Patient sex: F
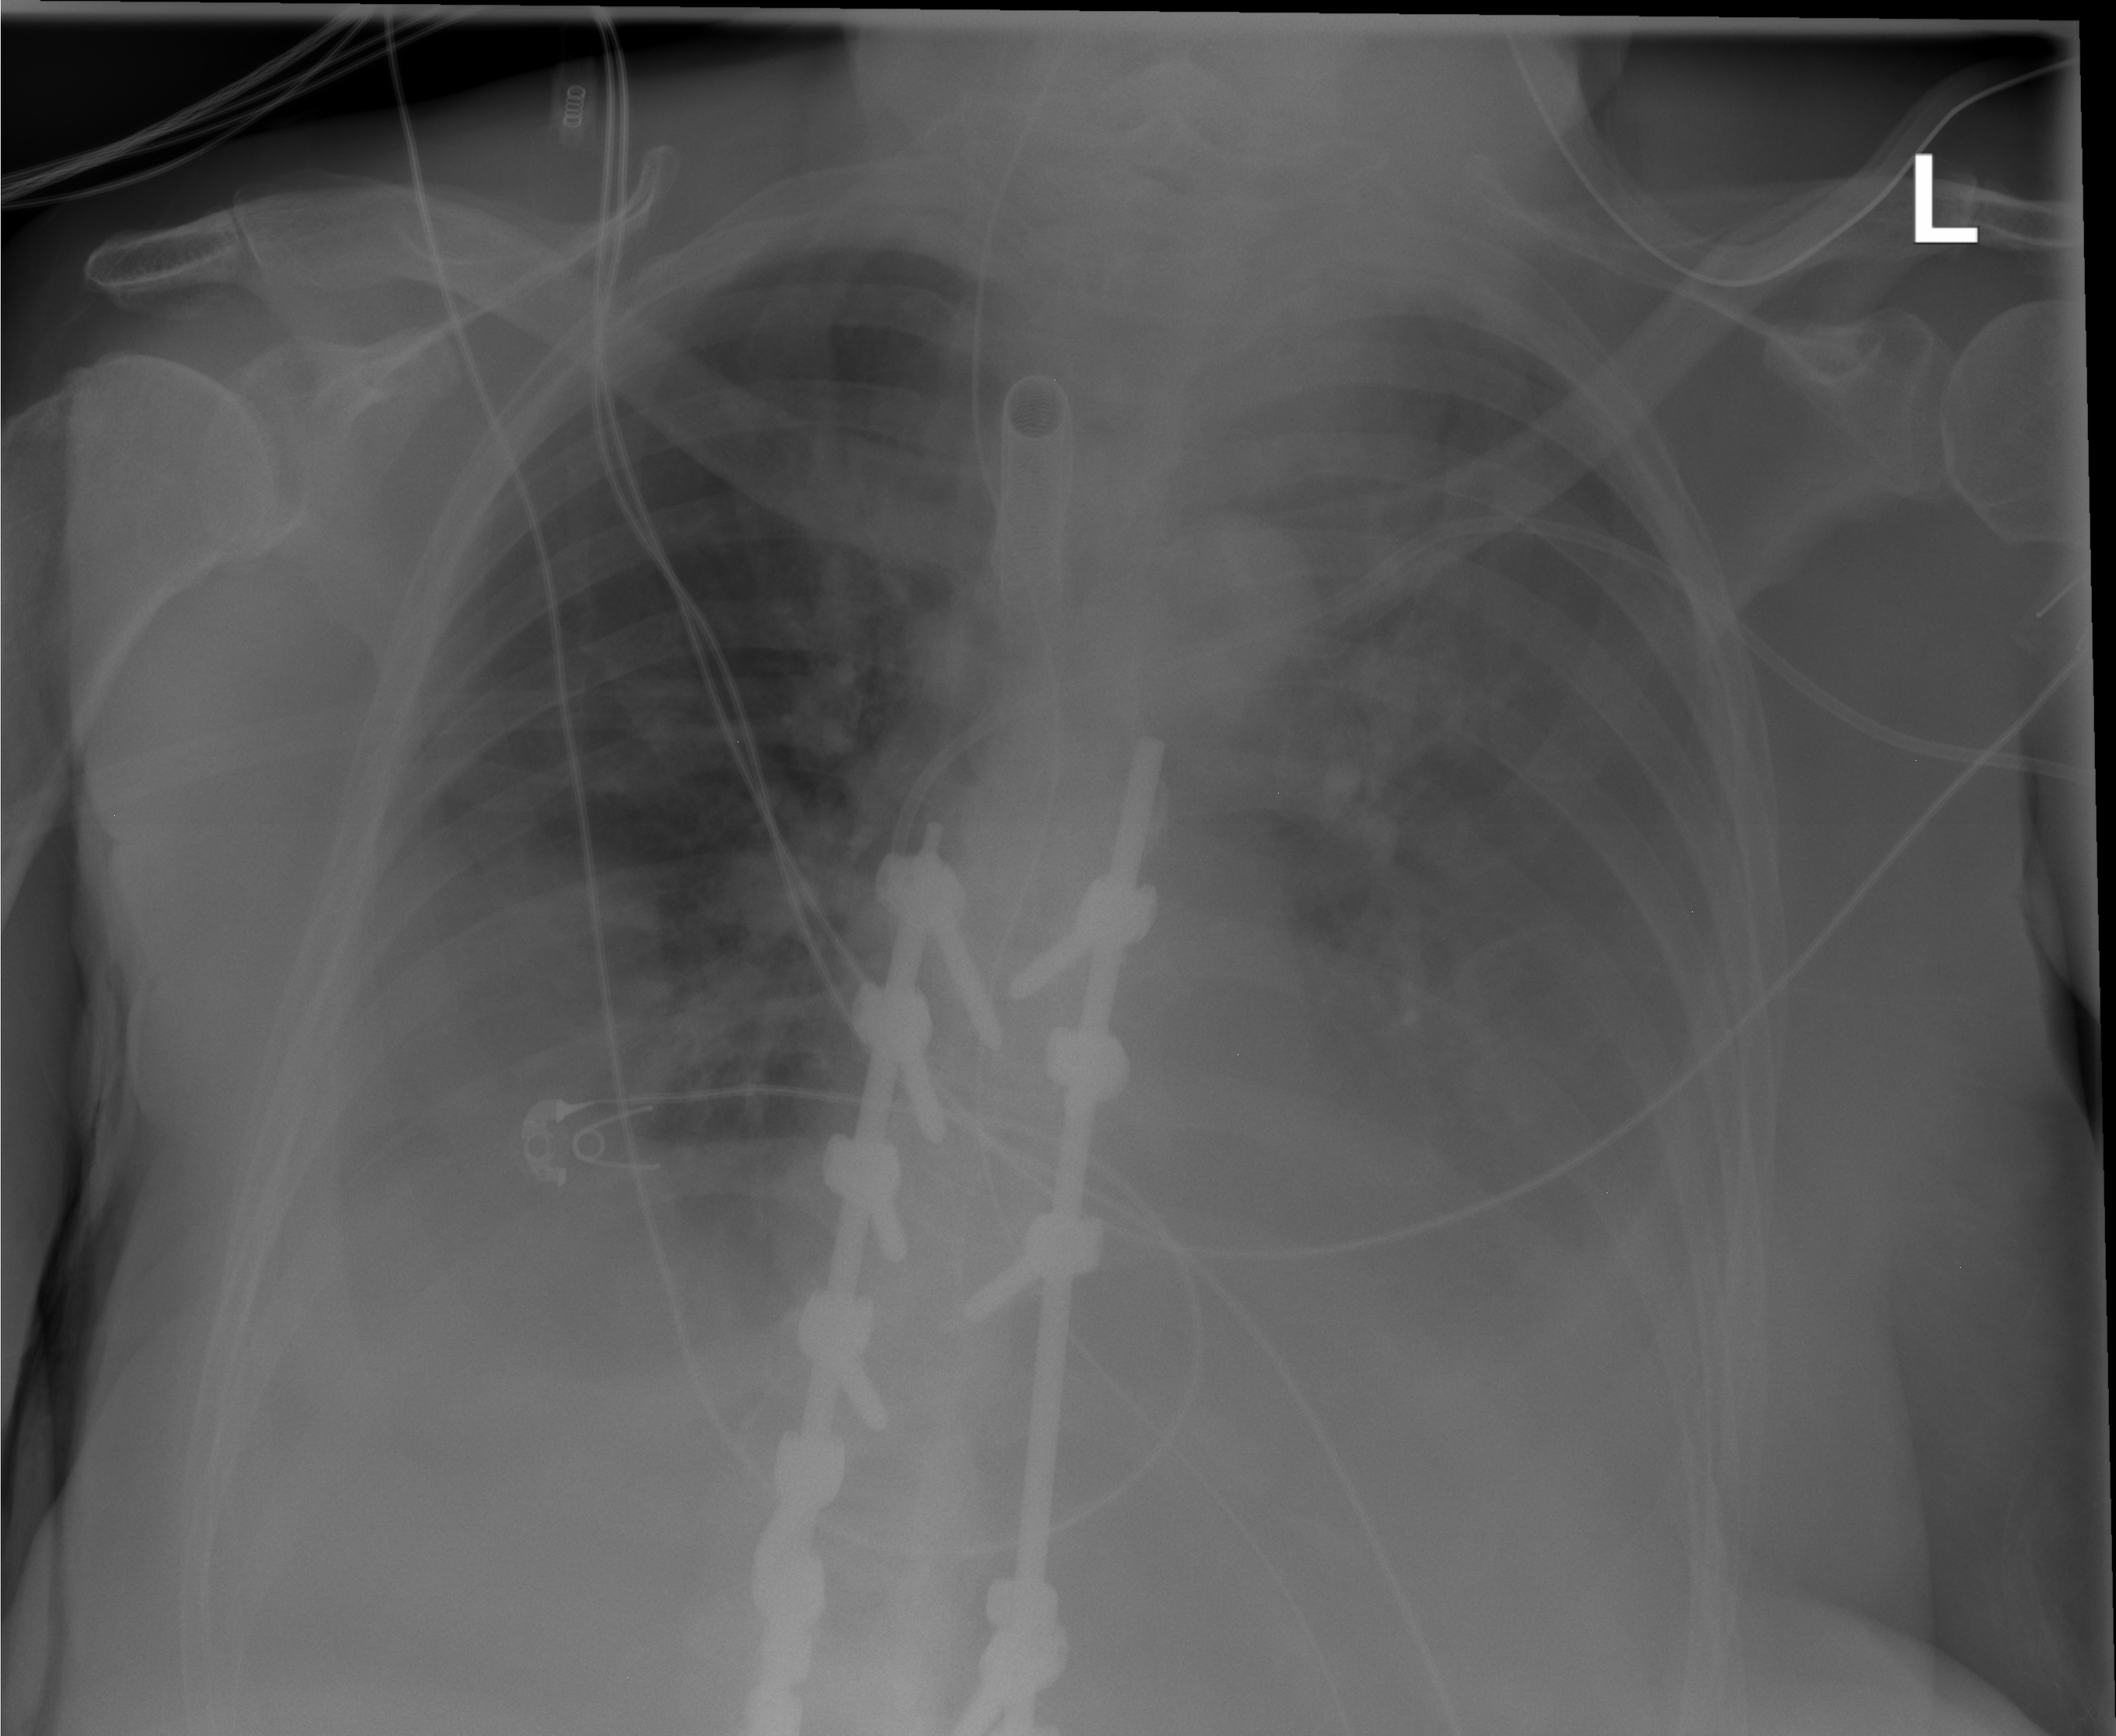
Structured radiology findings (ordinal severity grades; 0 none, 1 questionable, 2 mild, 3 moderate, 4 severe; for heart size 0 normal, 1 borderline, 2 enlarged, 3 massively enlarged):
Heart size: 2
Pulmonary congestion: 0
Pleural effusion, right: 2
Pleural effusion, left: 4
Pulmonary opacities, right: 0
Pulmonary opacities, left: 0
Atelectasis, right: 3
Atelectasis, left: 3